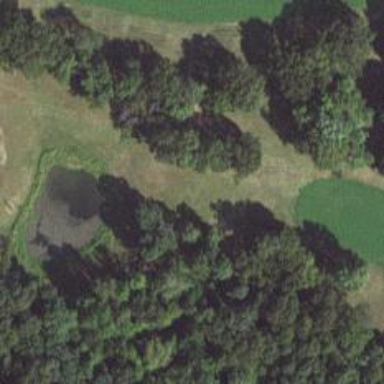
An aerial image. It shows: View of golf hole.